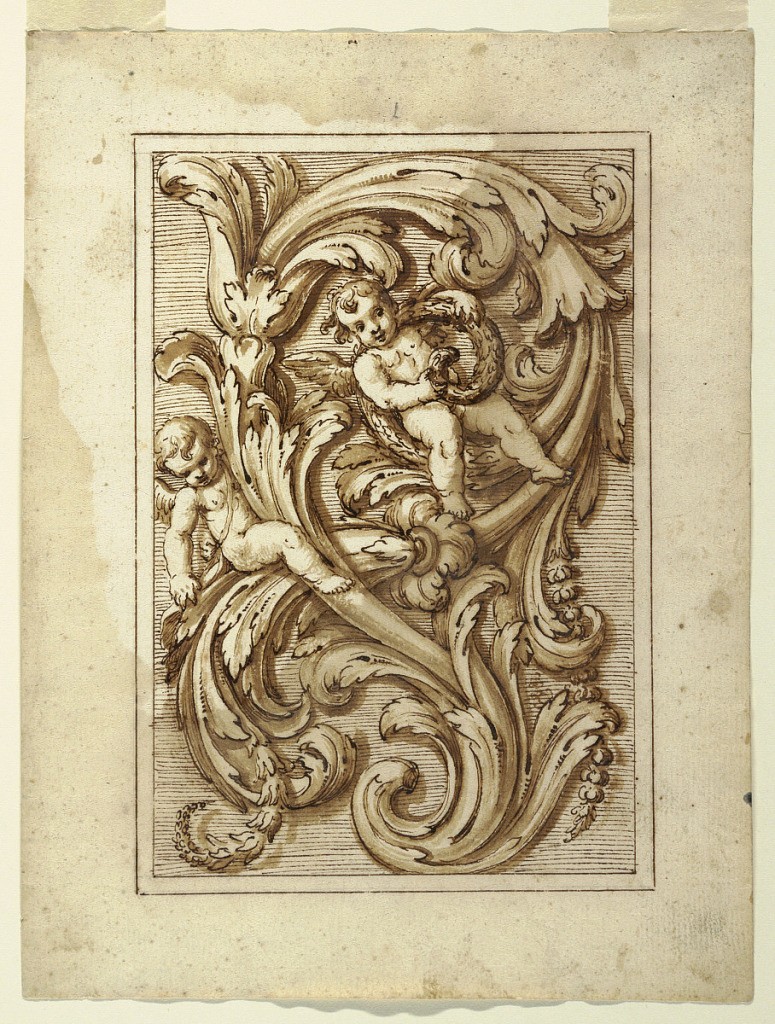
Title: One of a set of projects for a title page and for the decoration of a vertical panel
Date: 1675-1699
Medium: Pen, brush, sepia
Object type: Drawing
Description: Intended to be engraved